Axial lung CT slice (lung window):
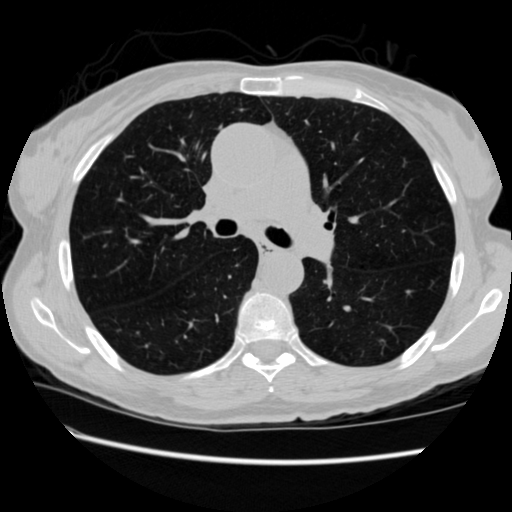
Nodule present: no